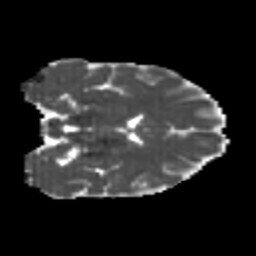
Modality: MD
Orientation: coronal
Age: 22
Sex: female
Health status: healthy
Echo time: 0.074 s